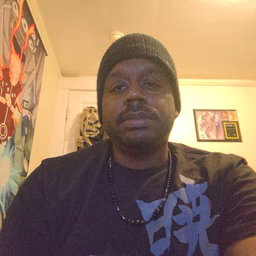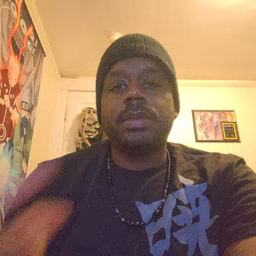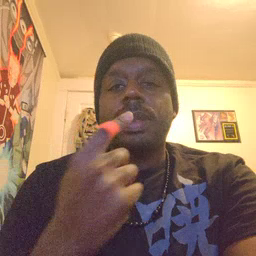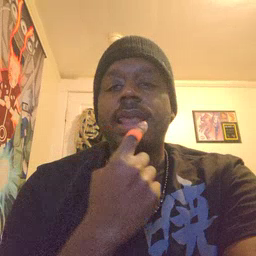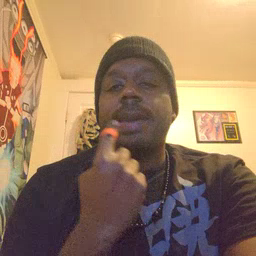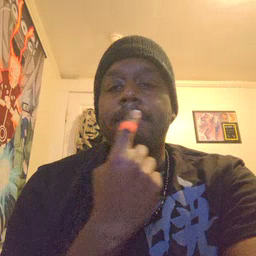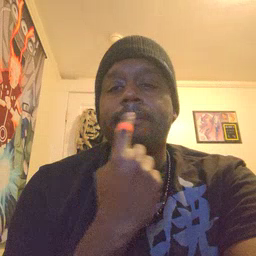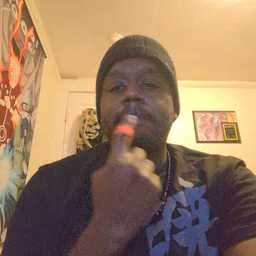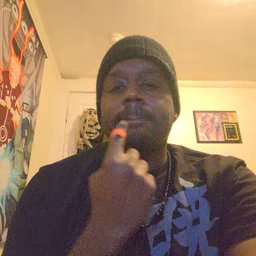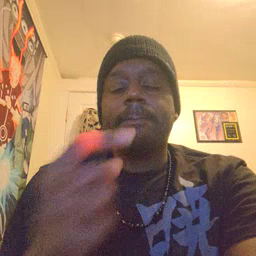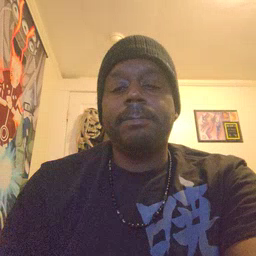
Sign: lips